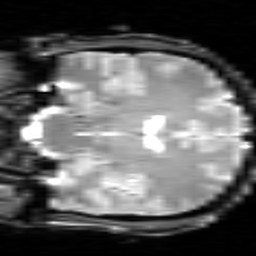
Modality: inplaneT2
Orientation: coronal
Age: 31
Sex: male